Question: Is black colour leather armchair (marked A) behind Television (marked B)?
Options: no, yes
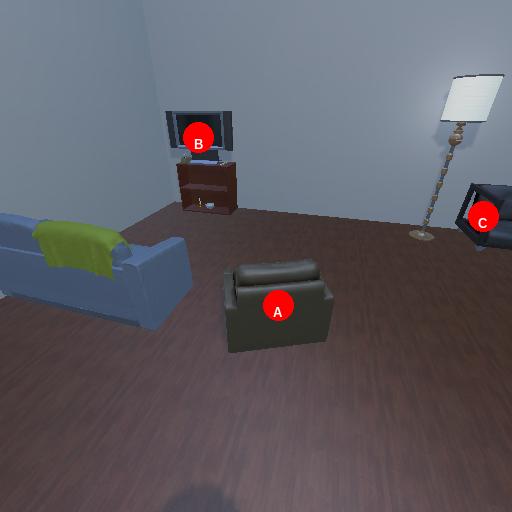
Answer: no